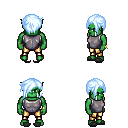
a pixel art fantasy rpg character, male body template, orc, green skin, steel chest armor, gold greaves, white cyan pixie cut hairstyle, bracelets, gray slippers, four views (front, back, left, right), 2x2 character sprite sheet, small pixel art, hard edges, no anti-aliasing